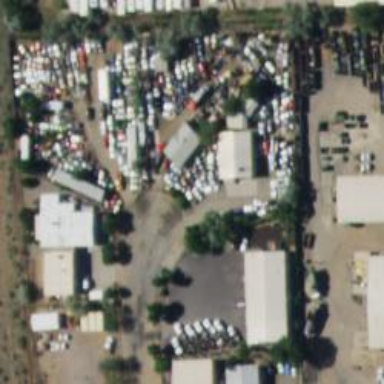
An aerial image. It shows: Industrial area designated as scrap yard.